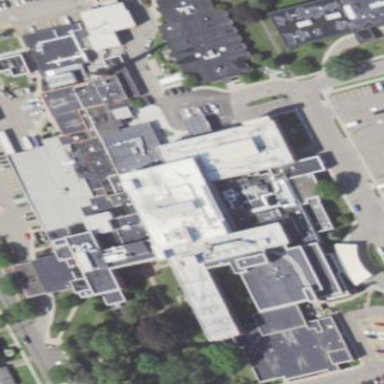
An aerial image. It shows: Hospital building.